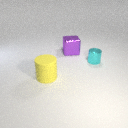
large yellow rubber cylinder to the left of large purple metal cube